Interaction volume radius: 5 \u00c5
Interaction volume height: 20 \u00c5
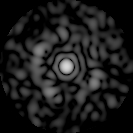
Disorder parameter: 0.8003